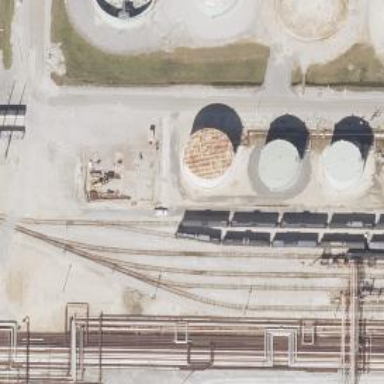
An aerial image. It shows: Rail spur service.